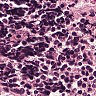
Metastatic tissue present: no